Question: I've been working on C# app to amend the ipaddress/s of a Named Location in conditional access in AAD.
I can authenticate and return the request collection. For whatever reason I cant access the 'isTrusted' property or the 'ipRanges' odata.
I can see the properties and the vales when I run through in debug, but cant output them.
I think its something to do with the list type, I'm using 'Microsoft.Graph.NamedLocation', there is 'Microsoft.Graph.IpNamedLocation' type available but it can be converted from 'Microsoft.Graph.NamedLocation', which the api call makes.
The image shows what's available during runtime.

Code Below:
'''
private static async Task GetnamedLocations(IConfidentialClientApplication app, string[] scopes)
{
GraphServiceClient graphServiceClient = GetAuthenticatedGraphClient(app, scopes);
var namedlocationsList = new List<Microsoft.Graph.NamedLocation>();
var namedLocations = await graphServiceClient.Identity.ConditionalAccess.NamedLocations
.Request()
.Filter("isof('microsoft.graph.ipNamedLocation')")
.GetAsync();
// var ipNamedLocations = new List<Microsoft.Graph.IpNamedLocation>();
namedlocationsList.AddRange(namedLocations.CurrentPage);
foreach (var namedLocation in namedlocationsList)
{
Console.WriteLine(namedLocation.Id + namedLocation.DisplayName + namedLocation.ODataType + namedLocation);
if (namedLocation.ODataType == "#microsoft.graph.ipNamedLocation")
{
Console.WriteLine("Write out all the properties");
}
}
Console.WriteLine(($"Named location: {namedLocations}"));
}
'''
Any pointers gratefully received, I'm not a C# developer so be gentle :-)
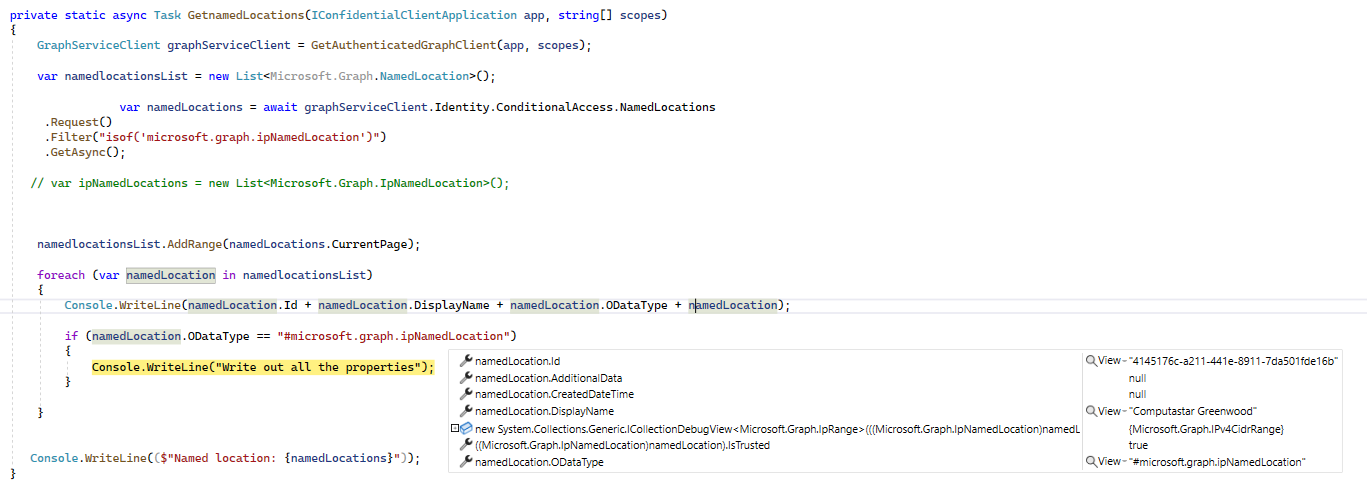
Answer: You need to cast 'namedLocation' to 'IpNamedLocation' type.
'''
foreach (var namedLocation in namedlocationsList)
{
Console.WriteLine(namedLocation.Id + namedLocation.DisplayName + namedLocation.ODataType + namedLocation);
if (namedLocation is IpNamedLocation ipNamedLocation)
{
var isTrusted = ipNamedLocation.IsTrusted;
var ipRanges = ipNamedLocation.IpRanges;
if (ipRanges is IEnumerable<IPv4CidrRange> ipv4cidrRanges)
{
foreach(var ipv4cidrRange in ipv4cidrRanges)
{
Console.WriteLine($"{ipv4cidrRange.CidrAddress}");
}
}
Console.WriteLine("Write out all the properties");
}
}
'''